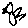
Label: bird